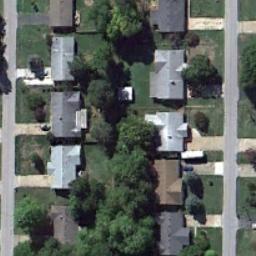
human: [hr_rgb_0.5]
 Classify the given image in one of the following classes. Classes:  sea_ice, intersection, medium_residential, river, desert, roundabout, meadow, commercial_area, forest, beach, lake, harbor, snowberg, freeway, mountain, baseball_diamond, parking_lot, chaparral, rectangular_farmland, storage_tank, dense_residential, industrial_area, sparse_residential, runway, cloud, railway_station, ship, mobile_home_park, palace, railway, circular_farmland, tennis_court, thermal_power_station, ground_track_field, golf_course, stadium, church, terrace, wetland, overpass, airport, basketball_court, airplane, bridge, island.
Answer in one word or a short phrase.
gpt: medium_residential